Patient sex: F
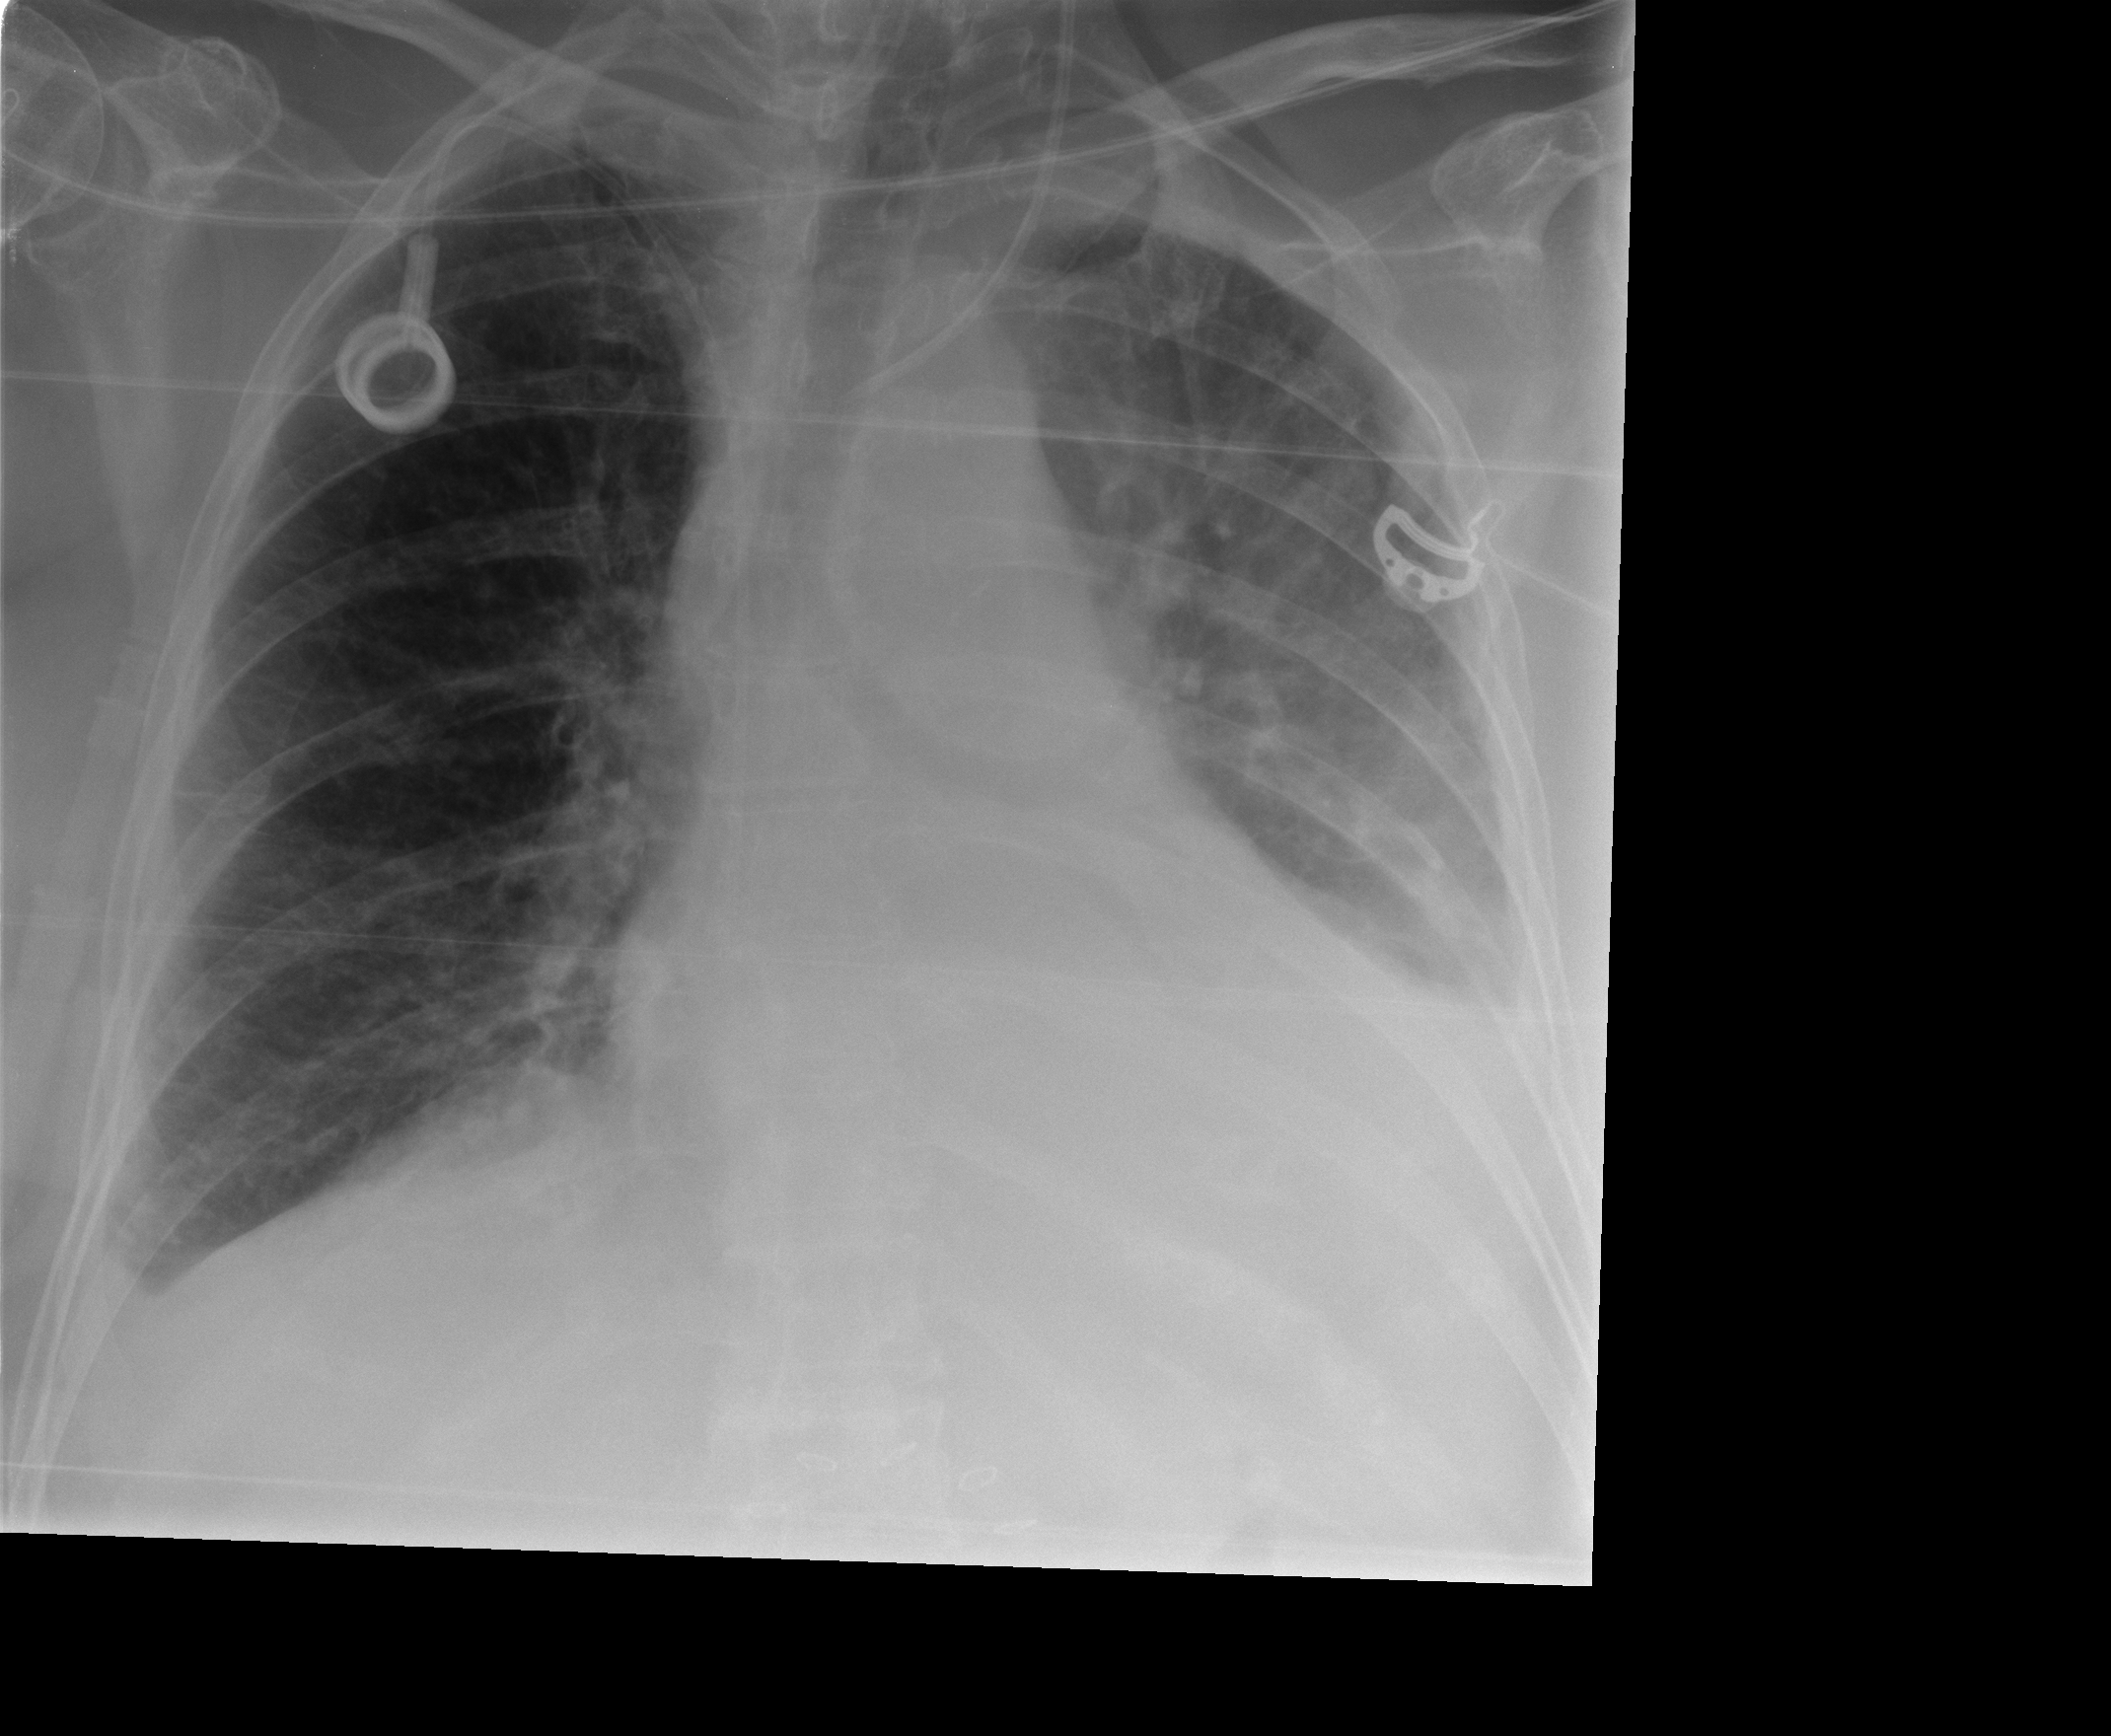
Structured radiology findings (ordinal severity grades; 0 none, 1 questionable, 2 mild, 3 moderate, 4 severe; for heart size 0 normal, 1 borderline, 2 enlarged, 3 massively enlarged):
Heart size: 0
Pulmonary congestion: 2
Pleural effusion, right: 1
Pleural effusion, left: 2
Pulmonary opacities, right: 1
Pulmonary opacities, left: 2
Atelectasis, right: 2
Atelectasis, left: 2